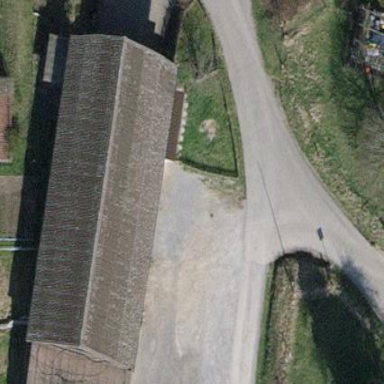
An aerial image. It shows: Shed.